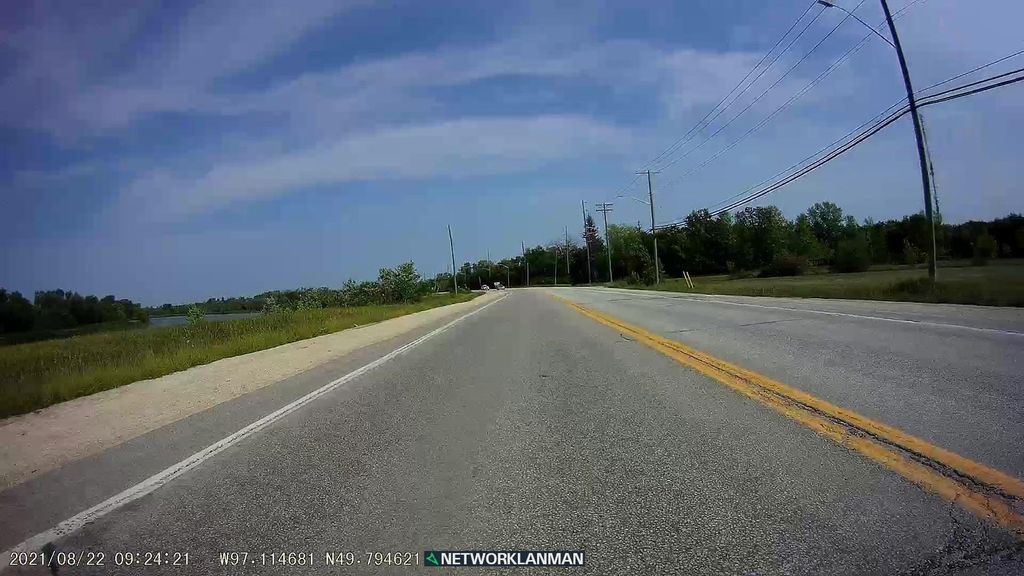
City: winnipeg